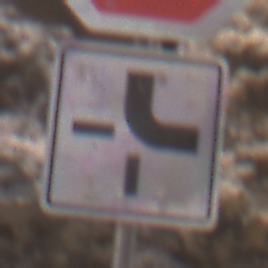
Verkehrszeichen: VerlaufVorfahrtsstrasse4
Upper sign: Stop
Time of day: Midday
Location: Outdoor (Urban)
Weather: PartlyCloudy
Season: NotSpecified
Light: Natural